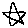
Label: star